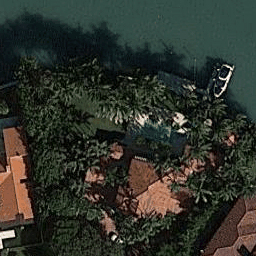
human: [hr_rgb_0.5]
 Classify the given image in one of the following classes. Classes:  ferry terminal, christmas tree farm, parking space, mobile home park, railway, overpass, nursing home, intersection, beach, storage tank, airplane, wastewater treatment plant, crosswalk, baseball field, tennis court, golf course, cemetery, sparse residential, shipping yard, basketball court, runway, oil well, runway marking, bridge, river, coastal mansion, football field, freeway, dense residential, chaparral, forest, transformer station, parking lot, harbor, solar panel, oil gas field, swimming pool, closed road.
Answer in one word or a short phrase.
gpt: coastal mansion